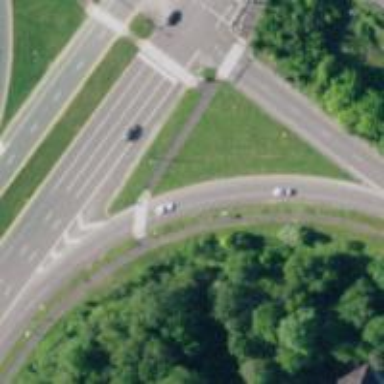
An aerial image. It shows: Asphalt trunk link road.